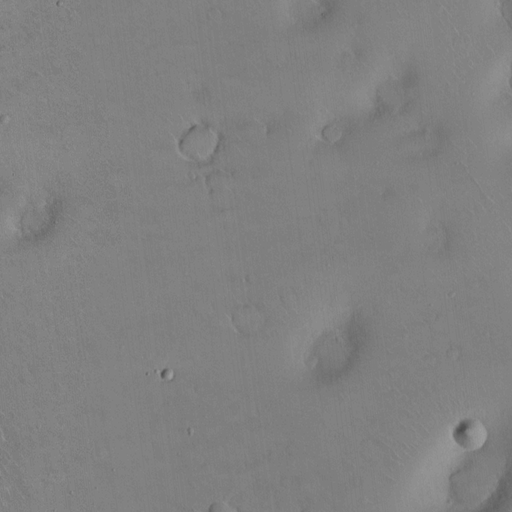
Objects detected: cone, cone, cone, cone, cone, cone, cone